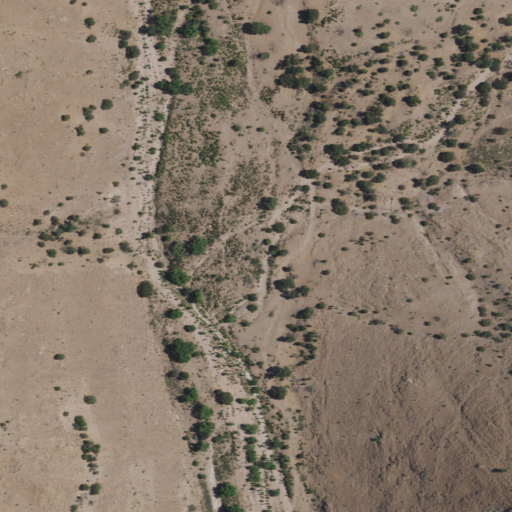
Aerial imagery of valley in New Mexico named South 7K Canyon containing grassland and shrub